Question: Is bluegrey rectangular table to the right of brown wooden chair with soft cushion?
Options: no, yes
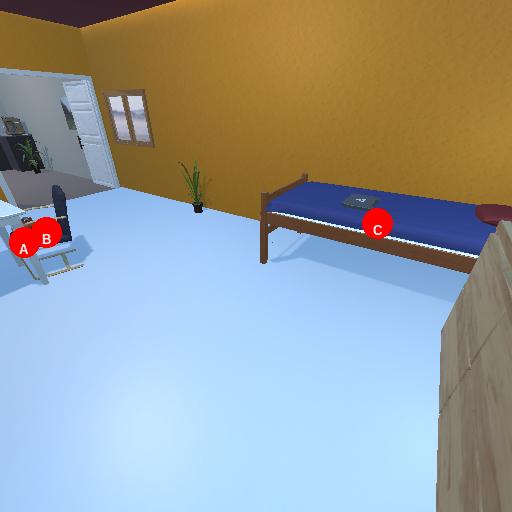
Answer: no